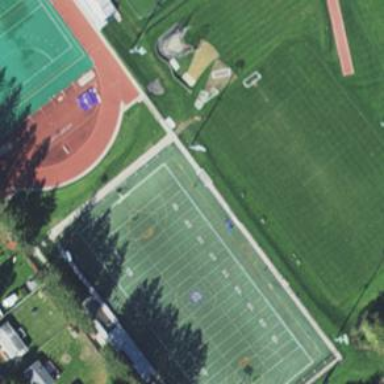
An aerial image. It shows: American football pitch.